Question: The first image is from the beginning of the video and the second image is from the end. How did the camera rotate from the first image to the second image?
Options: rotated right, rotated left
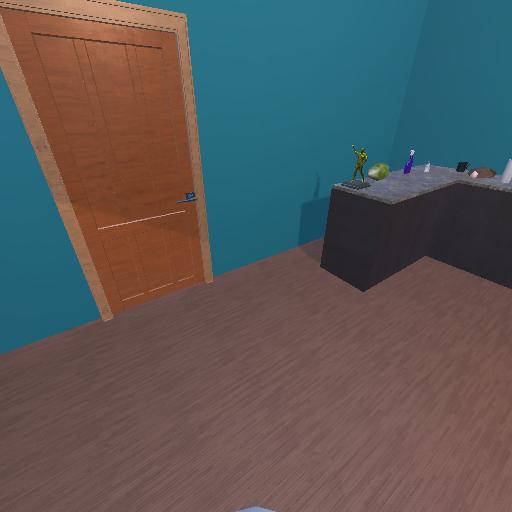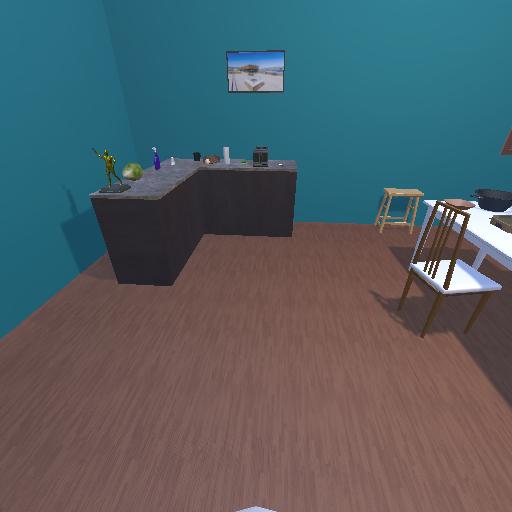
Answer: rotated right